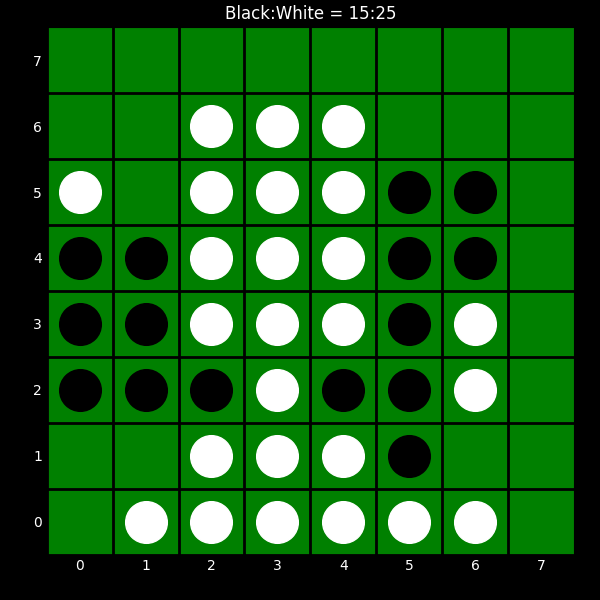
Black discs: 15
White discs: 25